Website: apple
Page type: address-validator
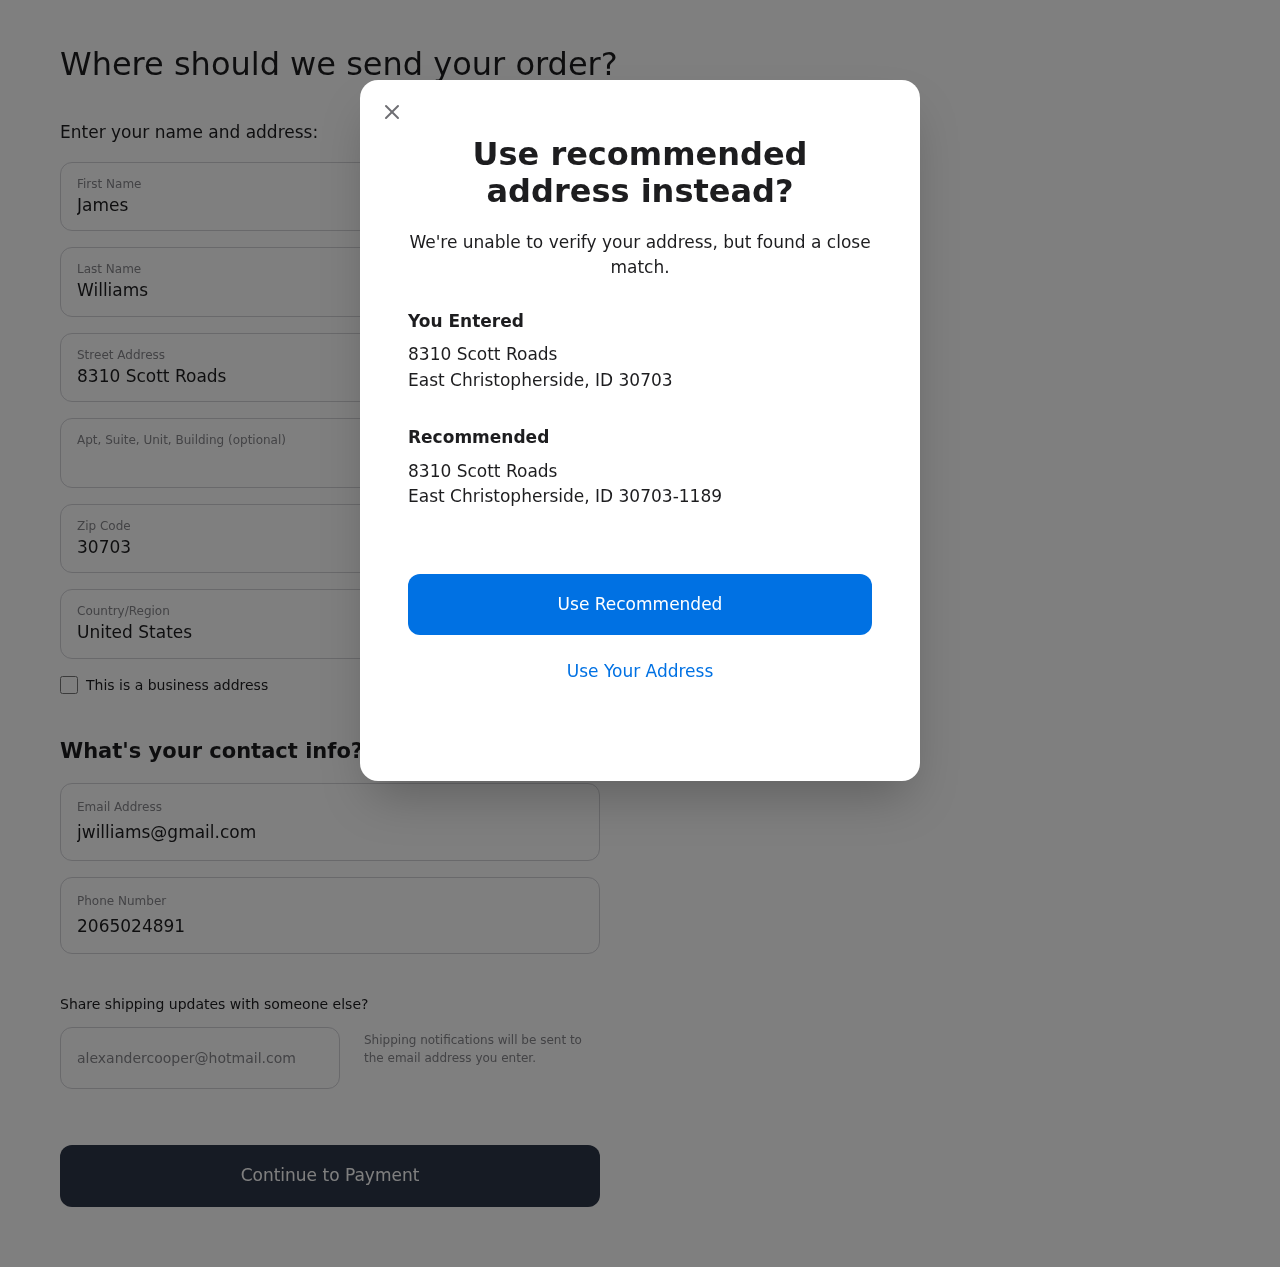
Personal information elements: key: PII_CITY
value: East Christopherside
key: PII_COUNTRY
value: United States
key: PII_EMAIL
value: jwilliams@gmail.com
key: PII_FIRSTNAME
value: James
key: PII_GIFT_EMAIL
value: alexandercooper@hotmail.com
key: PII_LASTNAME
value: Williams
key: PII_PHONE
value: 2065024891
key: PII_POSTCODE
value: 30703
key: PII_POSTCODE_FULL
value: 30703-1189
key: PII_STATE_ABBR
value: ID
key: PII_STREET
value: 8310 Scott Roads
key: PII_CITY2
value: East Christopherside
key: PII_STATE_ABBR2
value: ID